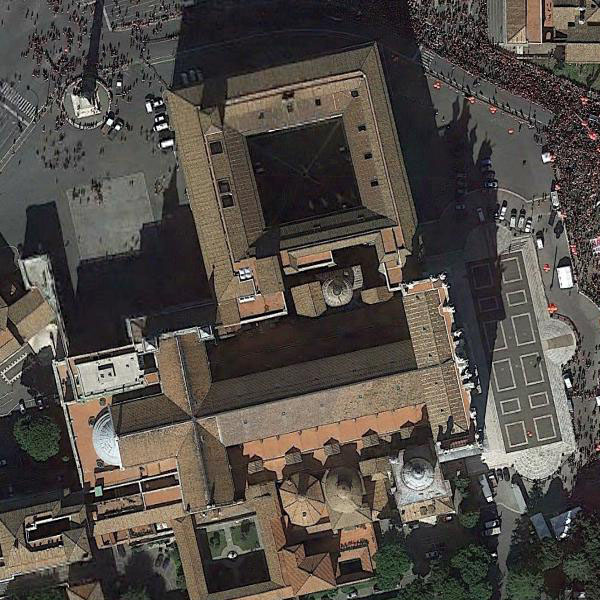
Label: Church